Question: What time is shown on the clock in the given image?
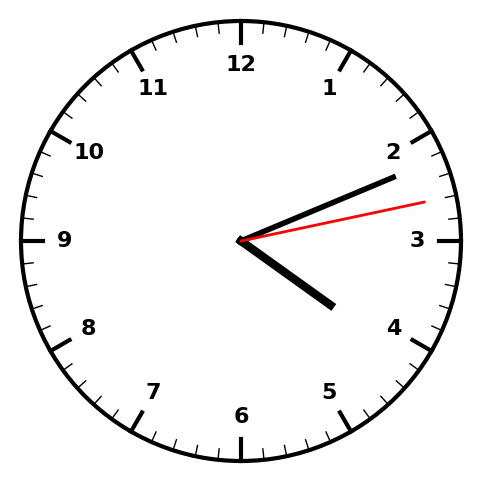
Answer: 04:11:13